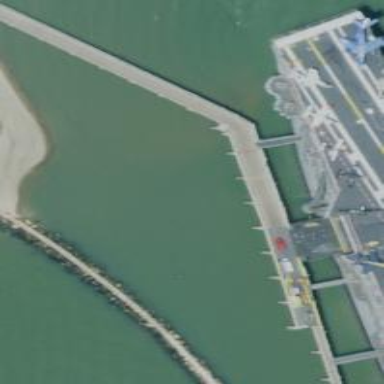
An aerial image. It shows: Man-made pier.